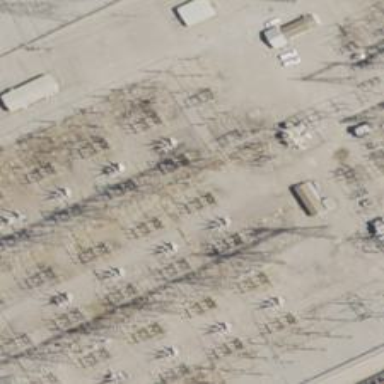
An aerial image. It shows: Switch for power supply.